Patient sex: M
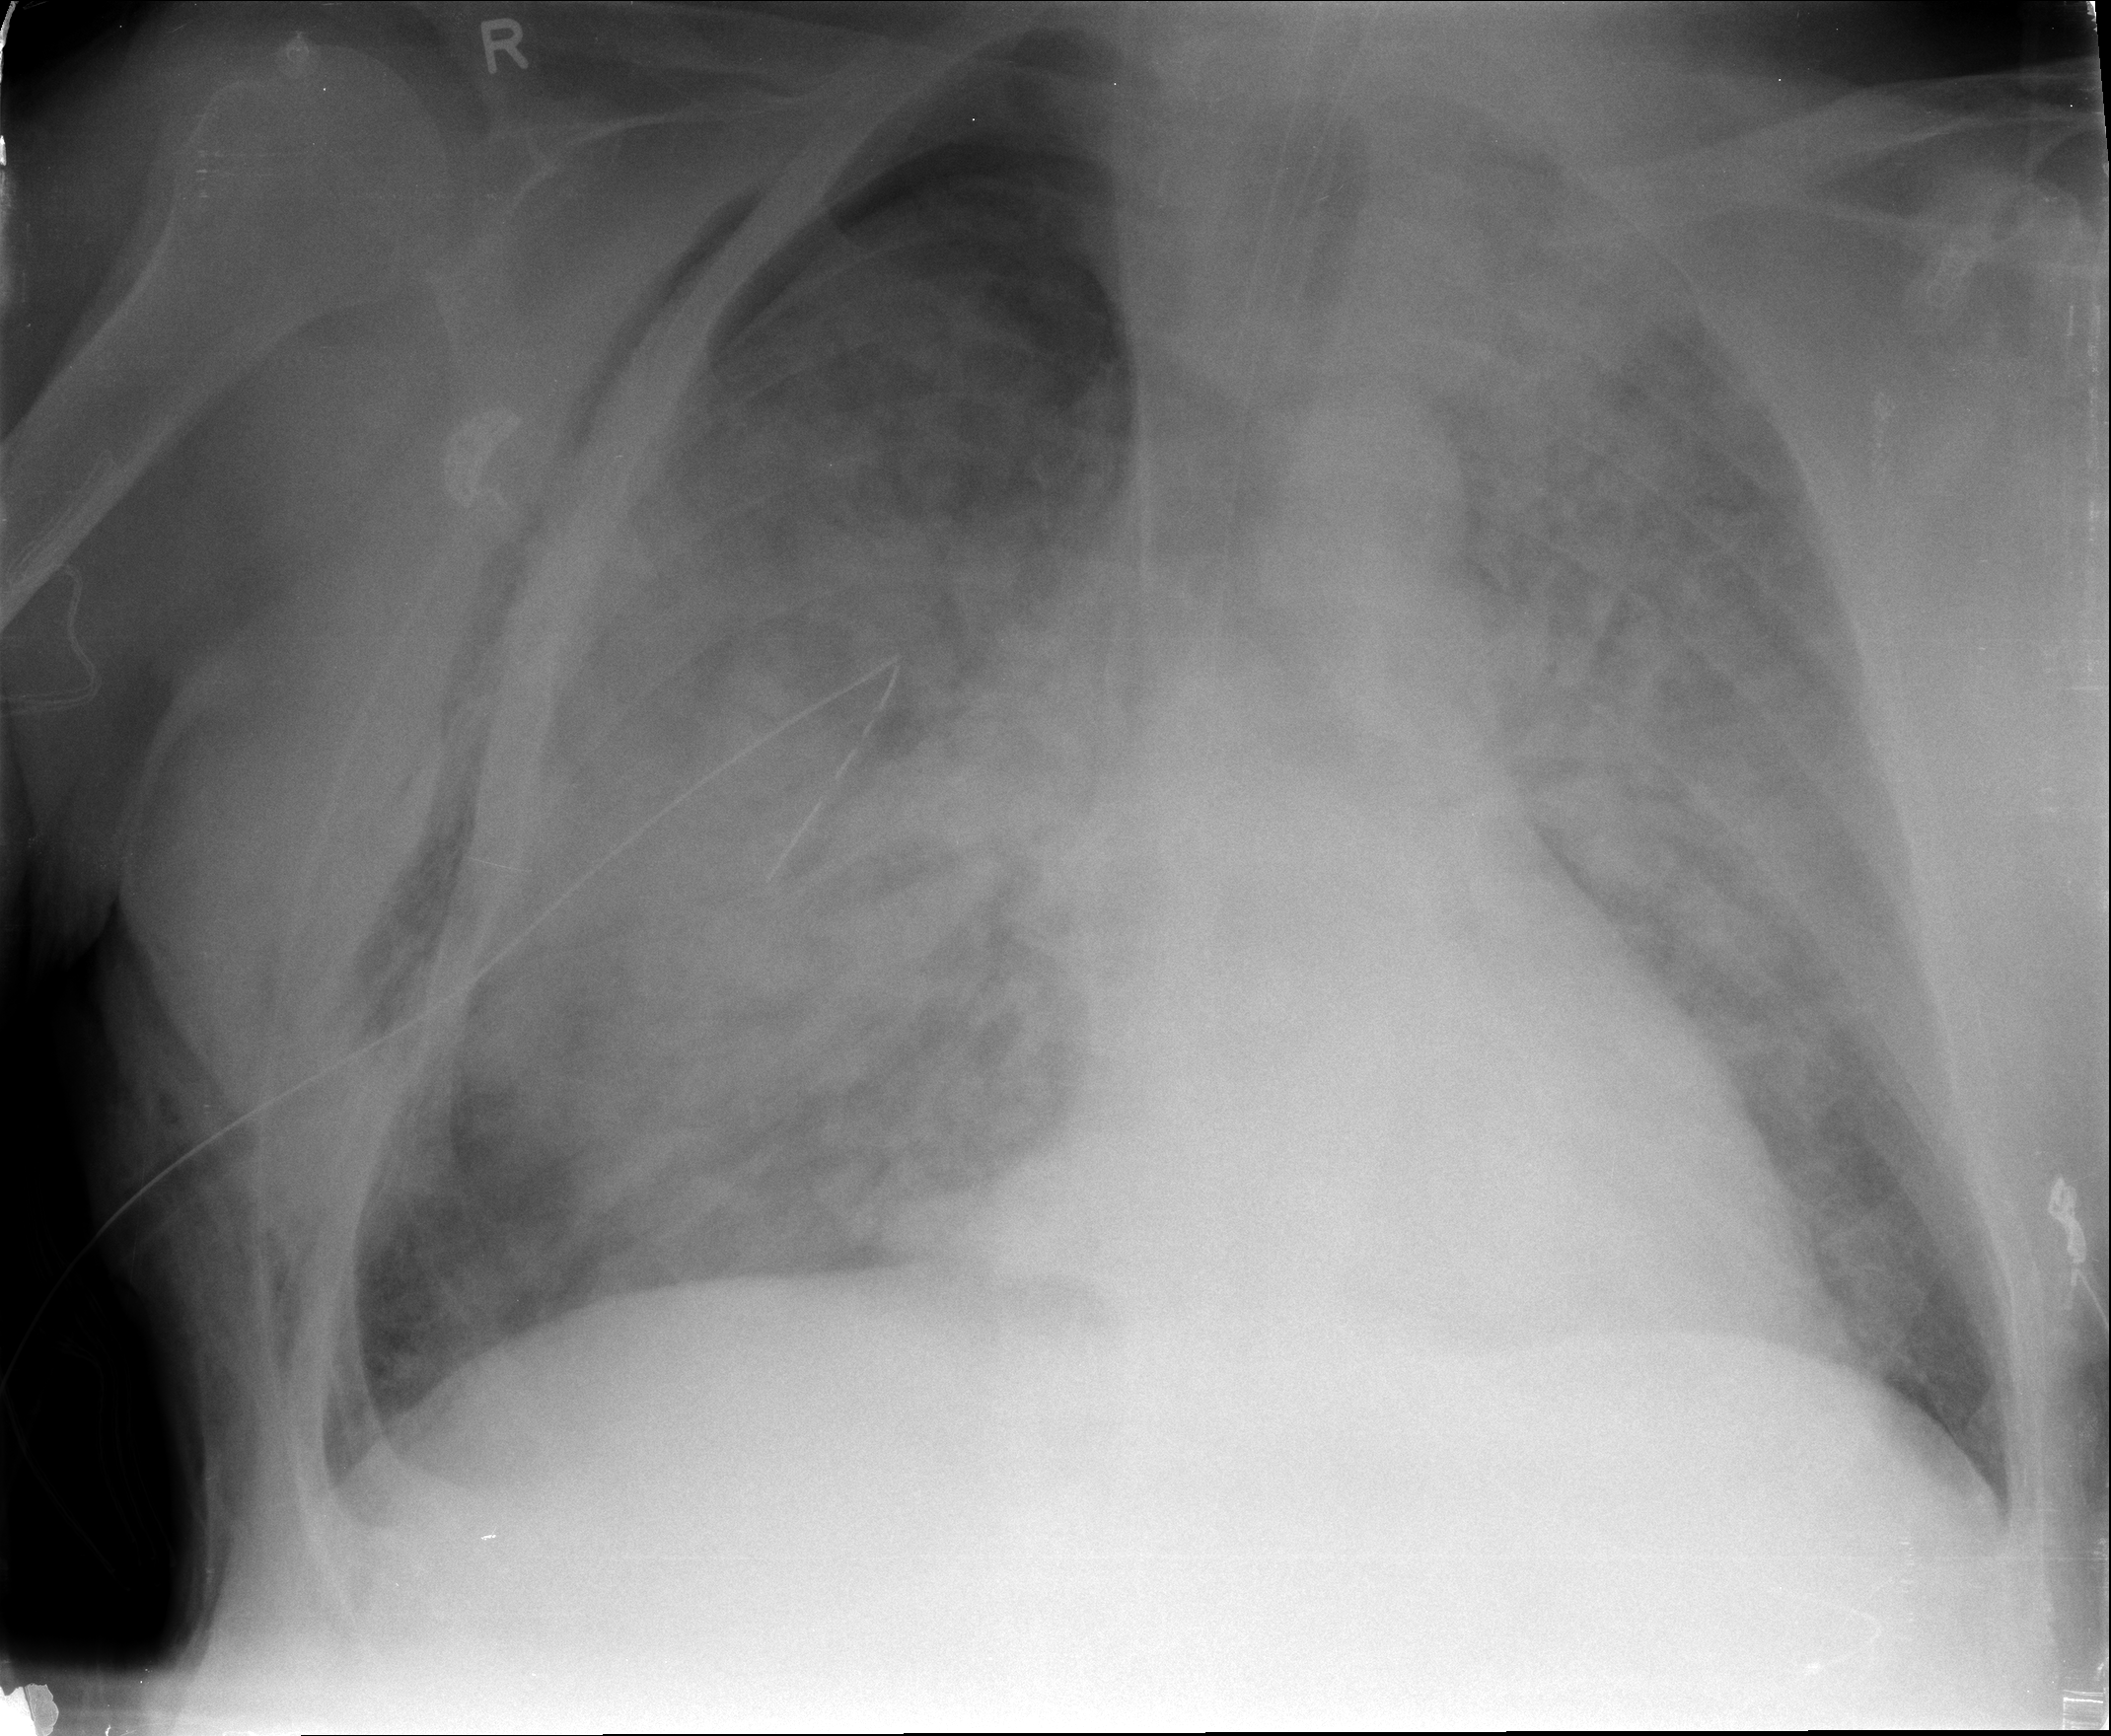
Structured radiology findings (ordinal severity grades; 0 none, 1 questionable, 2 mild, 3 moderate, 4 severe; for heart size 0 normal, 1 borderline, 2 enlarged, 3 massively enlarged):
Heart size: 0
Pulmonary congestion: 3
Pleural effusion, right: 0
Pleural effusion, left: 0
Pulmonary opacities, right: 0
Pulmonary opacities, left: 3
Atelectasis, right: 3
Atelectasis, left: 3